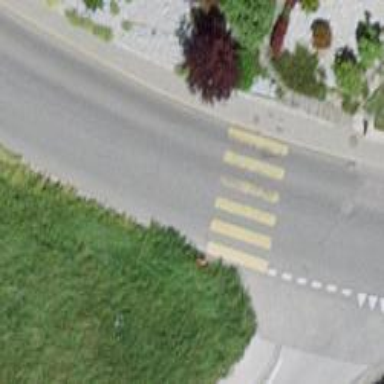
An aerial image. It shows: Zebra crossing for pedestrians.